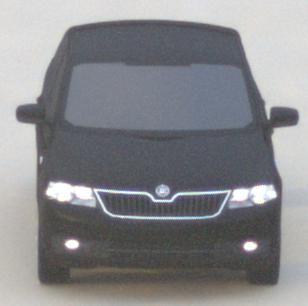
Make: Skoda
Model: Rapid
Detailed model: Rapid 1.2 Active Limousine
Model produced from: 2012/10
Model produced until: 2015/04
Doors: 5
Color: black
Road condition: dry road
Daytime: sunrise or sunset
Contrast: low contrast